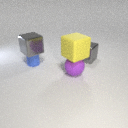
large gray metal cube to the right of large purple rubber sphere